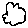
Label: cloud